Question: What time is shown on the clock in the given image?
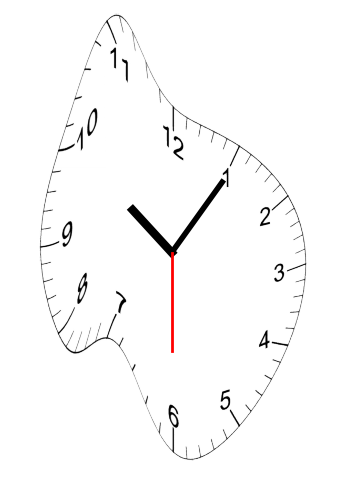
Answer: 10:05:30